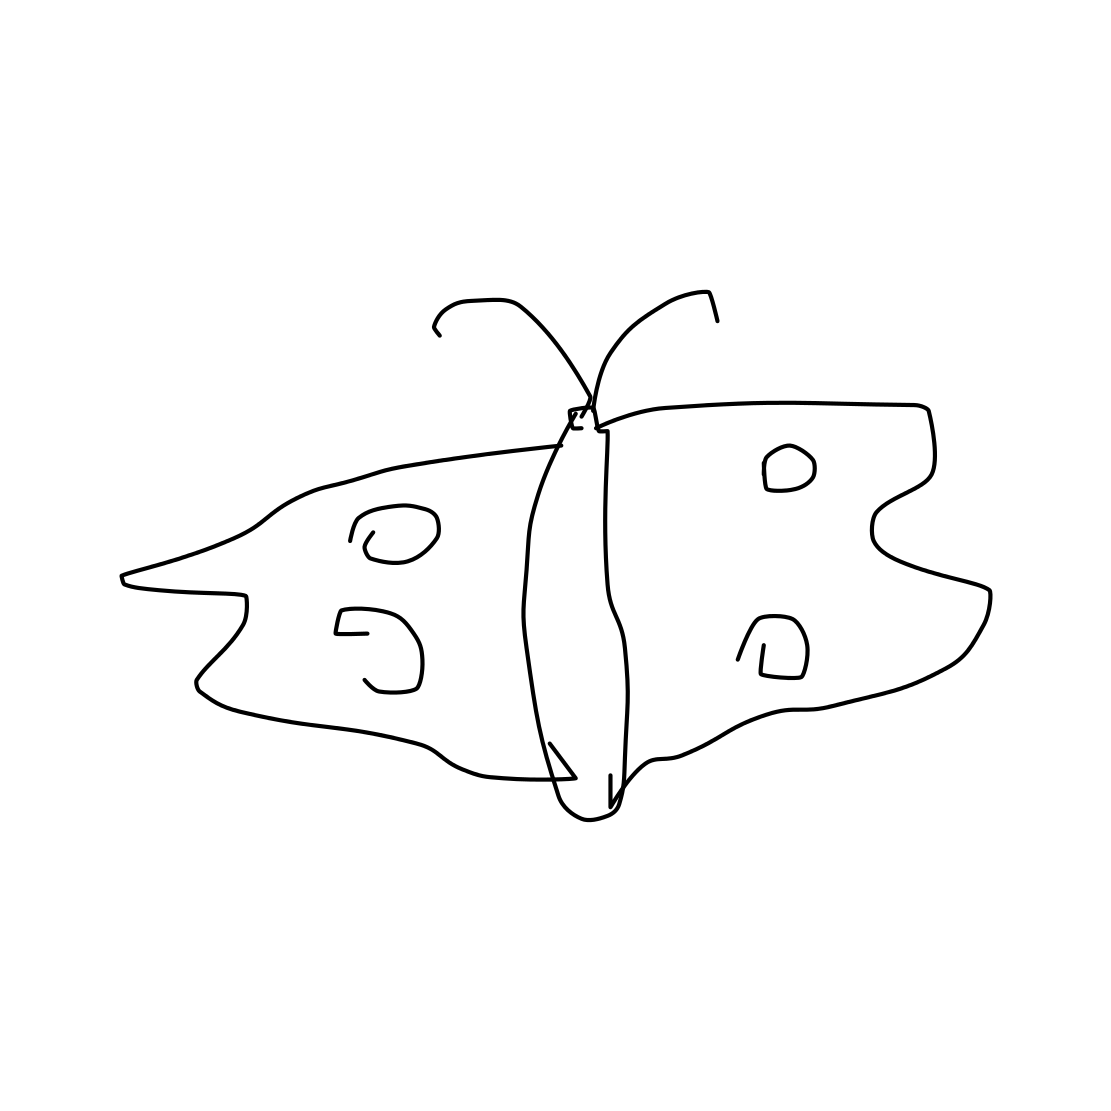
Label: butterfly